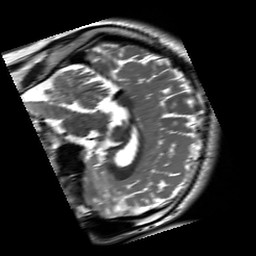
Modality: T2w
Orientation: sagittal
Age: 25
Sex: male
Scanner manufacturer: siemens
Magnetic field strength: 3 T
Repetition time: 8.53 s
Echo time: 0.091 s